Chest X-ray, PA view. Patient: 46 years old, sex F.
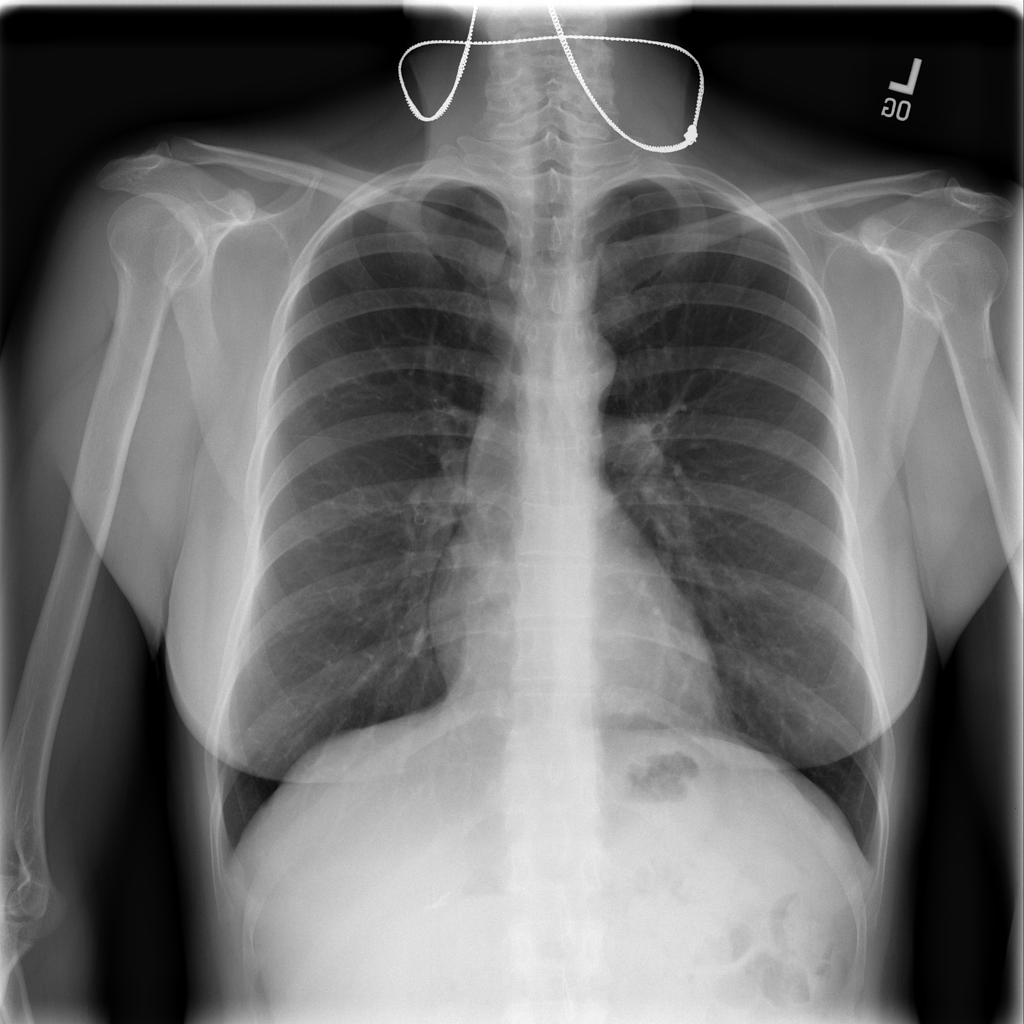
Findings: No Finding